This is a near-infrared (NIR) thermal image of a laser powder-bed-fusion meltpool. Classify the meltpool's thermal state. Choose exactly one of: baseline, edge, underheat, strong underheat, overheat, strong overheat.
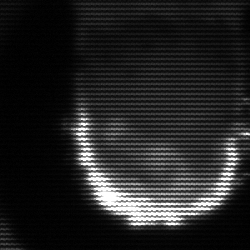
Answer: baseline